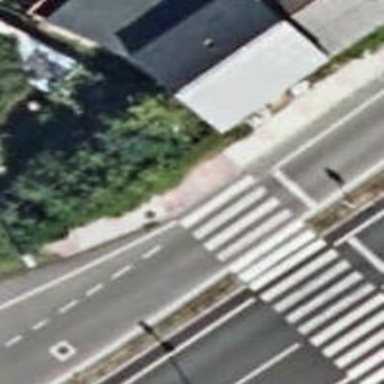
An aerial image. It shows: Uncontrolled road crossing.